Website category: sports
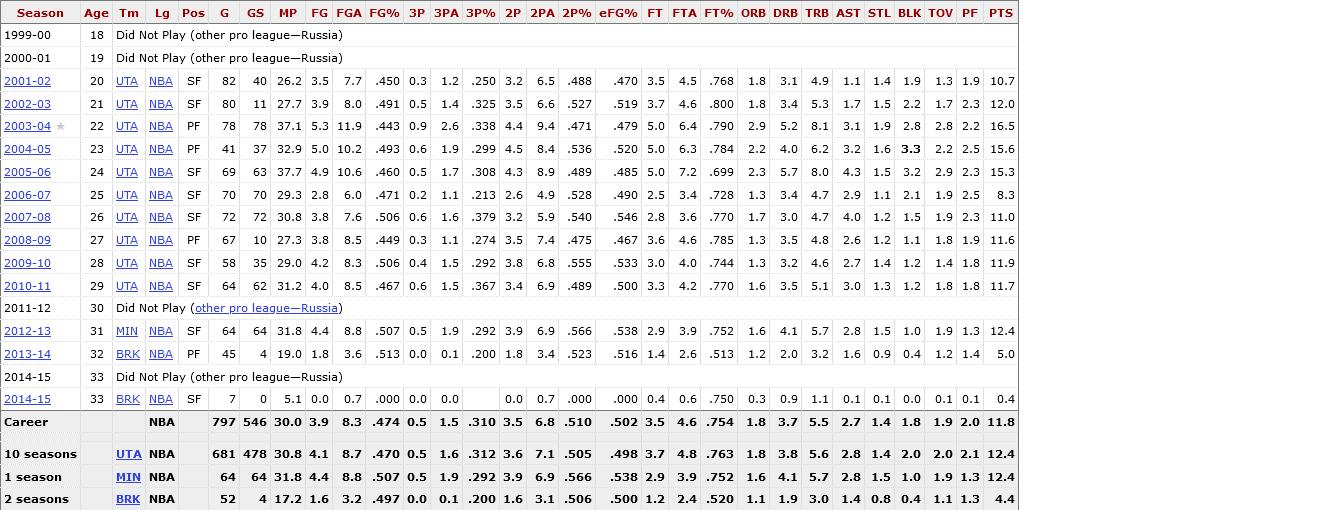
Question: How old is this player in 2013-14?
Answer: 32

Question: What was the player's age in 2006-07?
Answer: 25

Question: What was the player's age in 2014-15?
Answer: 33

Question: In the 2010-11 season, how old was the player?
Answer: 29

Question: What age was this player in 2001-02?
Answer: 20

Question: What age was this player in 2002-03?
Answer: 21

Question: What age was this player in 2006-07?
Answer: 25

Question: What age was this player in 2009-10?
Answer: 28

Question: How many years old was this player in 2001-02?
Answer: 20

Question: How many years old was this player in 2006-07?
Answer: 25

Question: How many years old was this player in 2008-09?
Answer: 27

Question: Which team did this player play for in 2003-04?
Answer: UTA

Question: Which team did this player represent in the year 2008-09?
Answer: UTA

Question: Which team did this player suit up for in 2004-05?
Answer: UTA

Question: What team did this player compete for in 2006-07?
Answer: UTA

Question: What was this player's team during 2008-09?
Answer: UTA

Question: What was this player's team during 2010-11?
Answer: UTA

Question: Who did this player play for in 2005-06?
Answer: UTA

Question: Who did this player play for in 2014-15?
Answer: BRK

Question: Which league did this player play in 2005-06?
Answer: NBA

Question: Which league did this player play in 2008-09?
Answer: NBA

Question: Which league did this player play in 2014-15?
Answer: NBA

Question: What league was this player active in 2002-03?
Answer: NBA

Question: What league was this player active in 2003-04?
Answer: NBA

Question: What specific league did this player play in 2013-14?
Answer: NBA

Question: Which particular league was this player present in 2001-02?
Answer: NBA

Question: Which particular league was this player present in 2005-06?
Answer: NBA

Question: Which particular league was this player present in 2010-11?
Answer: NBA

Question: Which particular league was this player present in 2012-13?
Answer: NBA

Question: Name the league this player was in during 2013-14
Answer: NBA

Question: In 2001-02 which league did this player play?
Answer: NBA

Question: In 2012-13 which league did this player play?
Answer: NBA

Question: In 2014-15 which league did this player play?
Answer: NBA

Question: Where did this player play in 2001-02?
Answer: NBA

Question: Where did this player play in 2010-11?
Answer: NBA

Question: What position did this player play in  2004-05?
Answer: PF

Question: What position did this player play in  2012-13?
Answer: SF

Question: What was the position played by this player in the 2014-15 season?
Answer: SF

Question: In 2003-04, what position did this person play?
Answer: PF

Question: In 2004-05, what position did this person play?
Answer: PF

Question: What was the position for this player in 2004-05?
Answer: PF

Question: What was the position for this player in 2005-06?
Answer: SF

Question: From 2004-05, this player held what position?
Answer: PF

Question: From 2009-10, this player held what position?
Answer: SF

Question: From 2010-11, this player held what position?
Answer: SF

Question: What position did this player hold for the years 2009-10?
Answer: SF

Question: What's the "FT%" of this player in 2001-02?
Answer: .768

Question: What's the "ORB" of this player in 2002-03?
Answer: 1.8

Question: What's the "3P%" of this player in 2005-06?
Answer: .308

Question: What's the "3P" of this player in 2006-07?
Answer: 0.2

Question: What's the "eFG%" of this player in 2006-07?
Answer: .490

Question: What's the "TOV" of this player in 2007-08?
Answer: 1.9

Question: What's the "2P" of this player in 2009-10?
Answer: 3.8

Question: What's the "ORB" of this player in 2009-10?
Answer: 1.3

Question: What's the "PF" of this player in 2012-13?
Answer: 1.3

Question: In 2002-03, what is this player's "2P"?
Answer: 3.5

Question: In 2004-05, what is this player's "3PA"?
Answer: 1.9

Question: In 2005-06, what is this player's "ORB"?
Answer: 2.3

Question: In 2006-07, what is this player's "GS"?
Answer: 70

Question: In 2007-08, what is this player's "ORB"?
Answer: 1.7

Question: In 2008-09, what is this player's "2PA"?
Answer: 7.4

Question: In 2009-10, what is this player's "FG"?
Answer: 4.2

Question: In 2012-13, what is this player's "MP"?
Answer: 31.8

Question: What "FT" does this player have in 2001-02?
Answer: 3.5